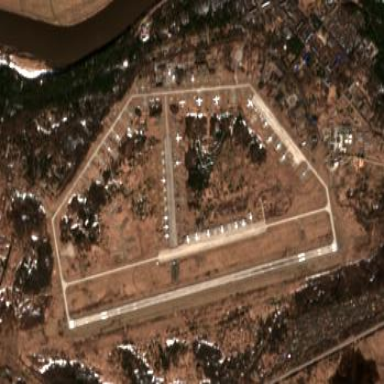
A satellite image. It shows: Military airfield located within larger aerodrome area.